Question: I want to achieve this:

What should I do to make the blue "+" align-center with the bottom line of the orange area? Thanks a lot.
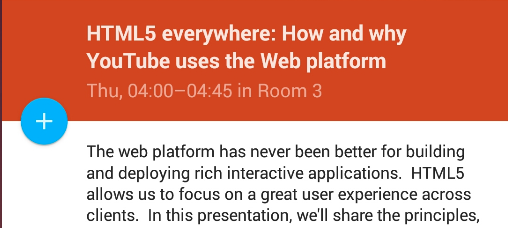
Answer: One solution is using code. Set top padding of "+" view, it should be :
Of course you should do that after views appearance so the can return you non zero height value.